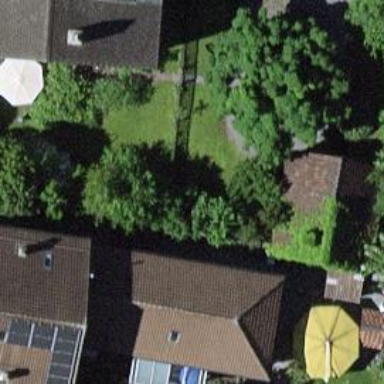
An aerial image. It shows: Charming neighbourhood.